An envelope spectrum derived from a bearing vibration measurement is shown; the reference markers locate BPFO, BPFI, BSF and FTF for this bearing geometry and shaft speed. Determine the bearing's health state. Answer with exactly one of: normal, inner_race, outer_race, ball.
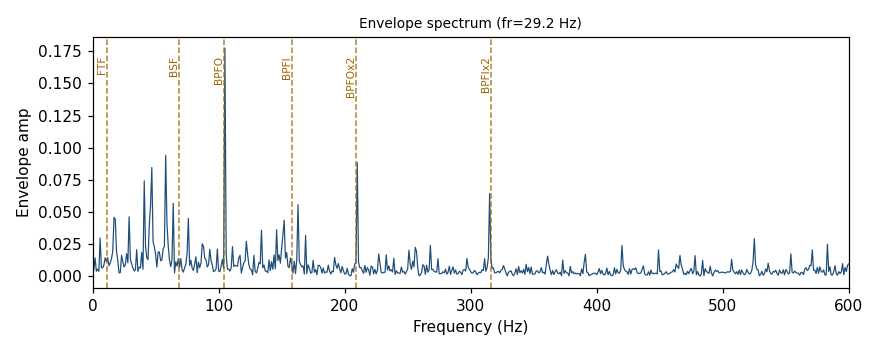
Answer: outer_race